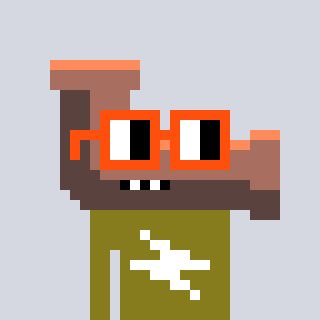
a pixel art character with square orange glasses, a pipe-shaped head and a gunk-colored body on a cool background